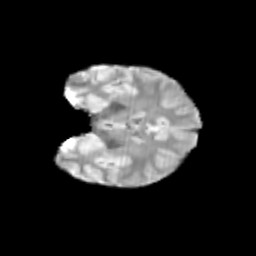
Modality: T2w
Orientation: coronal
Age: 14
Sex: female
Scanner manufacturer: siemens
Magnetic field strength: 3 T
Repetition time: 3.8 s
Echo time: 0.07 s